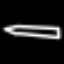
Label: pencil